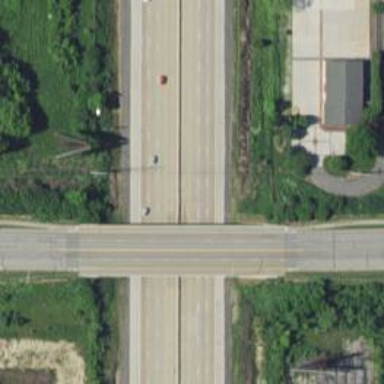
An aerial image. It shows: Tertiary road on asphalt surface crossing over bridge.